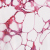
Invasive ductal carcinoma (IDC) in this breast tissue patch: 0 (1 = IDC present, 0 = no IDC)